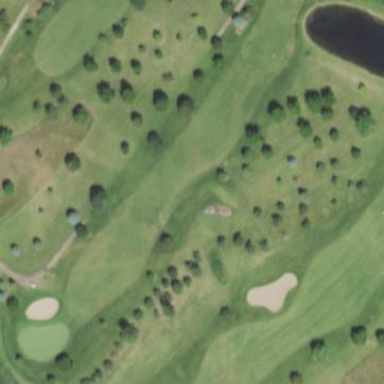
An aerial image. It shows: Area of rough grass used for golf.